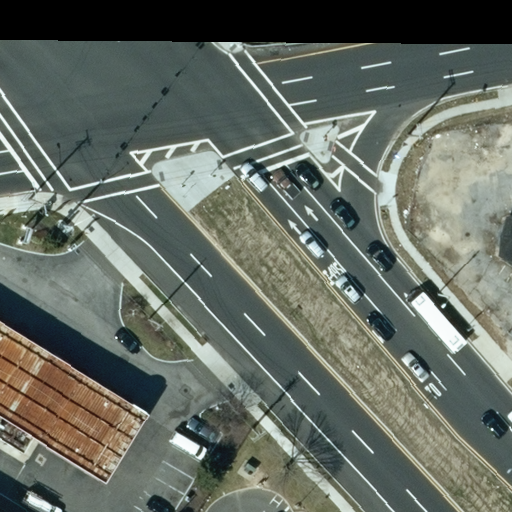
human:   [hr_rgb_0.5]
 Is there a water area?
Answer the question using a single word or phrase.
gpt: no

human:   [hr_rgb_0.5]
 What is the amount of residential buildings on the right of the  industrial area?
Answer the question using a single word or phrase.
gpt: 0

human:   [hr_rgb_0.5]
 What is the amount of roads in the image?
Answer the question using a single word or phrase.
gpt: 8

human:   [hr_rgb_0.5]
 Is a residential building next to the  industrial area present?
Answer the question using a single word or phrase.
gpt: no

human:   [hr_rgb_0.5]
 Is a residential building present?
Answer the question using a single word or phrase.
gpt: no

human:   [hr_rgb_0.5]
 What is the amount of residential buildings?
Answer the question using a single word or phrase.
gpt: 0

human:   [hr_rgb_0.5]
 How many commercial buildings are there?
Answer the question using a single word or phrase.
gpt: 2

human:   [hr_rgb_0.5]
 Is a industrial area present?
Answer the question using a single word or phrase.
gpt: yes

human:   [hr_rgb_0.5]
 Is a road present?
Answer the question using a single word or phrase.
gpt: yes

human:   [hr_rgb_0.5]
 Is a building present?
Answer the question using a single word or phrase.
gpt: yes

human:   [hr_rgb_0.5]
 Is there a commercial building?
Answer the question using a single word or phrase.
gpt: yes

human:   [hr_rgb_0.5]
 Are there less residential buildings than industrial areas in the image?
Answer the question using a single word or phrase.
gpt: yes

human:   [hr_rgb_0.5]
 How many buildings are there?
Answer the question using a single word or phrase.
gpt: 2

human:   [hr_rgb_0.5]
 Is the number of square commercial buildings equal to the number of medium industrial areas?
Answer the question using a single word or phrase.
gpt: yes

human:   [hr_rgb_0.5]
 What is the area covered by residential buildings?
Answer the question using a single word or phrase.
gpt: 0m2

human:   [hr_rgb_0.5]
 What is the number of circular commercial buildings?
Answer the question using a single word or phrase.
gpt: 0

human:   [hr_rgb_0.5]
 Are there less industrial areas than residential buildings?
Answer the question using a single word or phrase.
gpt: no

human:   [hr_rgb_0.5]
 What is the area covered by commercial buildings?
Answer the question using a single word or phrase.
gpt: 498m2

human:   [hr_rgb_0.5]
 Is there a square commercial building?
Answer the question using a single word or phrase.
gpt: no

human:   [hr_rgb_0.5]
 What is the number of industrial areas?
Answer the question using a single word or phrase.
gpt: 1

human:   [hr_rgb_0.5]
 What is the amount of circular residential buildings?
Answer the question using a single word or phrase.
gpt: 0

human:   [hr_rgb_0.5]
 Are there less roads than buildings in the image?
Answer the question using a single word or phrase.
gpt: no

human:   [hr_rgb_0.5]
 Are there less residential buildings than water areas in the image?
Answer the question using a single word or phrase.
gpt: no

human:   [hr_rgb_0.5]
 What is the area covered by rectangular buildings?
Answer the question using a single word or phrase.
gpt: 498m2

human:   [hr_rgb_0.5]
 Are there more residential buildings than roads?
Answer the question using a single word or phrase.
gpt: no

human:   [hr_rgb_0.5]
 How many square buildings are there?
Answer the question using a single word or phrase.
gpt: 0

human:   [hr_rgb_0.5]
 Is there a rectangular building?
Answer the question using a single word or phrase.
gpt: yes

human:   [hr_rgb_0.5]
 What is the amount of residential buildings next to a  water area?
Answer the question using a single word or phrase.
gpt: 0

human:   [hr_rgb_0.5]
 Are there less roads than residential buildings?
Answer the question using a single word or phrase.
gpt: no

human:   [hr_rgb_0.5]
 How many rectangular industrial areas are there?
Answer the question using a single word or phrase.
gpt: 1

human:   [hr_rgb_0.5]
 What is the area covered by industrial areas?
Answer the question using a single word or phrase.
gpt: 1909m2

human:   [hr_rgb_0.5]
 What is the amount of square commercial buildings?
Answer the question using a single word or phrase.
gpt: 0

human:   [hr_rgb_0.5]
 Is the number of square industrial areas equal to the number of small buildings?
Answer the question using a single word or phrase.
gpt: no

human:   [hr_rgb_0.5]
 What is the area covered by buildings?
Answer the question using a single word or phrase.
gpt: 498m2

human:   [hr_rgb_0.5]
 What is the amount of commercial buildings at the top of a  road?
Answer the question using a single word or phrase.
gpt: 1

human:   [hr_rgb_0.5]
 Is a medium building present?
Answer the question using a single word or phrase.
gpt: yes

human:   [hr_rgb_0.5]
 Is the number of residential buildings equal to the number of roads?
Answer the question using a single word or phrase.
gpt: no

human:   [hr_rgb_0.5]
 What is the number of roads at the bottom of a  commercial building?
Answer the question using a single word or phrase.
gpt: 0

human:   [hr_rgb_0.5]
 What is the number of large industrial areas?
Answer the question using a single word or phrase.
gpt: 1

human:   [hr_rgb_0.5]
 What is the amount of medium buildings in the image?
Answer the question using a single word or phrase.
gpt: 1

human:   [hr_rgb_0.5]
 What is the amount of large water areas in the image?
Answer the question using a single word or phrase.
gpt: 0

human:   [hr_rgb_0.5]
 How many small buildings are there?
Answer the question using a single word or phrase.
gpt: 1

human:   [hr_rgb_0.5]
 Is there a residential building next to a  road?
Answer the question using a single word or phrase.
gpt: no

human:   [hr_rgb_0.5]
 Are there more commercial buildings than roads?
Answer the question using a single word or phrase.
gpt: no

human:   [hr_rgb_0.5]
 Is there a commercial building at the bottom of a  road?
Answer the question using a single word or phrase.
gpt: yes

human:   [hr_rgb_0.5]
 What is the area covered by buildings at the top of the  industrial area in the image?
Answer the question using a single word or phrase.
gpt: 498m2

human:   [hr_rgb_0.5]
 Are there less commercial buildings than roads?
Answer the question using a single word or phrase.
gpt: yes

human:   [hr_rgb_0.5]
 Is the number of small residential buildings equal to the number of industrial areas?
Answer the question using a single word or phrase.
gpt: no

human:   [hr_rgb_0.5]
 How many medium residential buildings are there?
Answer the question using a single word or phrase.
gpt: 0

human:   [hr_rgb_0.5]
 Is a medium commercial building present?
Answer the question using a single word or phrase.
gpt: yes

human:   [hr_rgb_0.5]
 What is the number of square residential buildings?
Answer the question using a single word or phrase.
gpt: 0

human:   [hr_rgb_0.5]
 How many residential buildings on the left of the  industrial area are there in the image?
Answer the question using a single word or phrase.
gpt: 0

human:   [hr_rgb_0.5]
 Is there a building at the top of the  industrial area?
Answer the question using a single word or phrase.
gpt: yes

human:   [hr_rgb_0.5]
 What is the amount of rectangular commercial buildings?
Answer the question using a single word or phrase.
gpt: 2

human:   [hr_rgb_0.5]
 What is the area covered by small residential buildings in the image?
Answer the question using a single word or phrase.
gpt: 0m2

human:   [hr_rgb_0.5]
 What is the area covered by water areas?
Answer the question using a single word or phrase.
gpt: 0m2

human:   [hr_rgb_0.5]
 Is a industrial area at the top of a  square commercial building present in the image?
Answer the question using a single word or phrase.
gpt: no

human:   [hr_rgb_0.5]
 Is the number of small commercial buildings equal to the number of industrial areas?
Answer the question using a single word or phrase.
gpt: yes

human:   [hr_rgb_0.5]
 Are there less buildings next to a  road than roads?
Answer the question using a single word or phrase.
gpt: yes

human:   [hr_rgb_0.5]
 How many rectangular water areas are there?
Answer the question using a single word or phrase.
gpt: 0

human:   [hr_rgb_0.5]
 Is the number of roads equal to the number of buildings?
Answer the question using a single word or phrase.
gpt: no

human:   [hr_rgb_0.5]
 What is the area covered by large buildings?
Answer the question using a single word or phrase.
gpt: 0m2

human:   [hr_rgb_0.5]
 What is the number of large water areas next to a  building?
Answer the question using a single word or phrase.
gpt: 0

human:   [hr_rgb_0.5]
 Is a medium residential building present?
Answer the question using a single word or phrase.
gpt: no